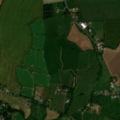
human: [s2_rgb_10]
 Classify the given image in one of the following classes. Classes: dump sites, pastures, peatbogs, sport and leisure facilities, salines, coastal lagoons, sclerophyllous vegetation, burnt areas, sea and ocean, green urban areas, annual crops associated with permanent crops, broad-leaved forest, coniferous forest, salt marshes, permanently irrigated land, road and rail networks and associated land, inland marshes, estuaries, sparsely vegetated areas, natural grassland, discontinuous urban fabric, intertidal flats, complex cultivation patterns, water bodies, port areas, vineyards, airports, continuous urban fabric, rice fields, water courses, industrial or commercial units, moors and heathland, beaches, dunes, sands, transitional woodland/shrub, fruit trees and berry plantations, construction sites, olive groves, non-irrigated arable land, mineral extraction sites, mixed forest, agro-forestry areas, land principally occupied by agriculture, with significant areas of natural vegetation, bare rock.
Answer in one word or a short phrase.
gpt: non-irrigated arable land, pastures